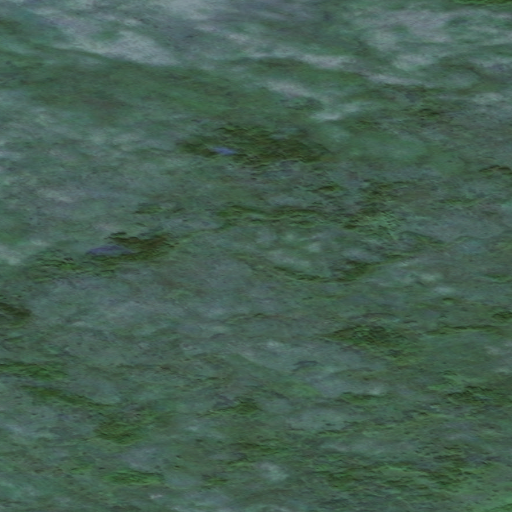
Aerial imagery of valley in Alaska named Woodchuck Gulch containing only unknown